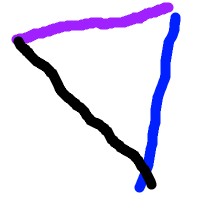
Shape: triangle